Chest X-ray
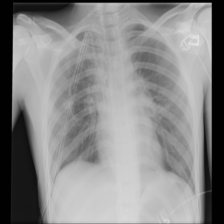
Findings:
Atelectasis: negative
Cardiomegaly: negative
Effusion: negative
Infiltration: negative
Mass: negative
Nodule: negative
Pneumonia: negative
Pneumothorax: positive
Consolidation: negative
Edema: negative
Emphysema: negative
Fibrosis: negative
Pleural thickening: negative
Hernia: negative